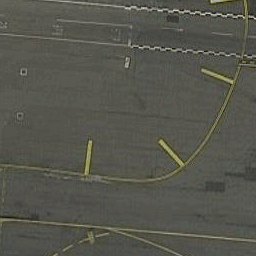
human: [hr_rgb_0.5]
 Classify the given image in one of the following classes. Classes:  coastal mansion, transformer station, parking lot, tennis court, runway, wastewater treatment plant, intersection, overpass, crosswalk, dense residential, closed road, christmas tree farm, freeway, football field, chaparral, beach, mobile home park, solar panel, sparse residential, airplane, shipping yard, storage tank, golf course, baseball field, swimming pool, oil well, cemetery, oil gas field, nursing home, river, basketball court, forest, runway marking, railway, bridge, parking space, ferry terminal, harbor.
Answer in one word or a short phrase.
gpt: runway marking